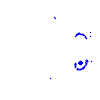
Particle: kaon